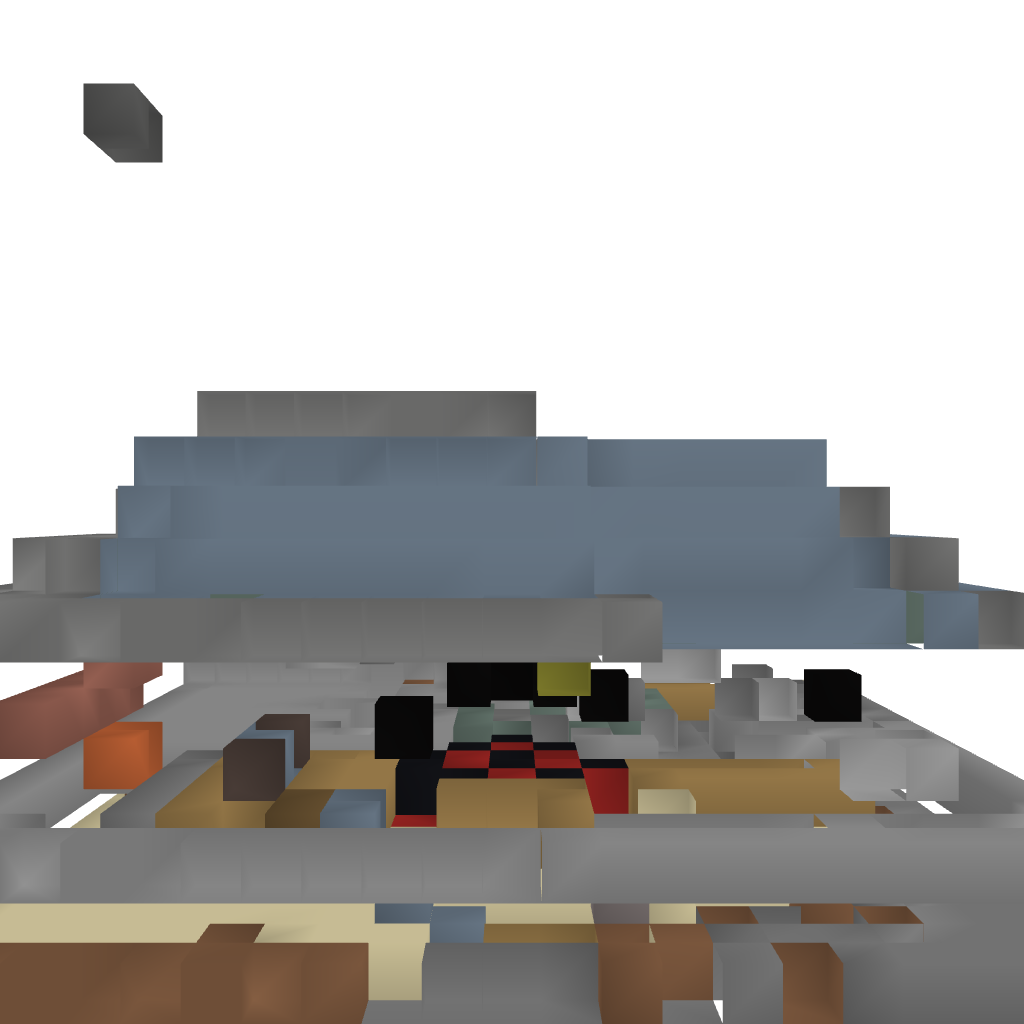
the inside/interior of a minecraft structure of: Cozy house